Field crop: maize
Growth stage: 1
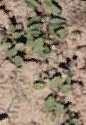
Species: convolvulus